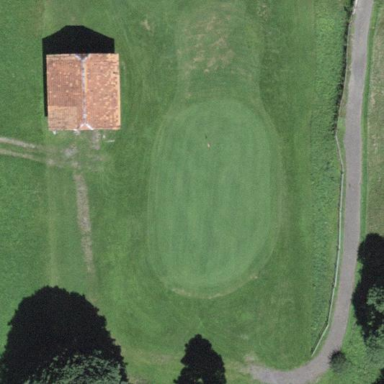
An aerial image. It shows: Picturesque green golfing area with grass land use.